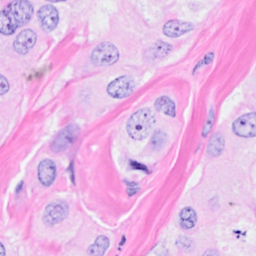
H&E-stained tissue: Breast